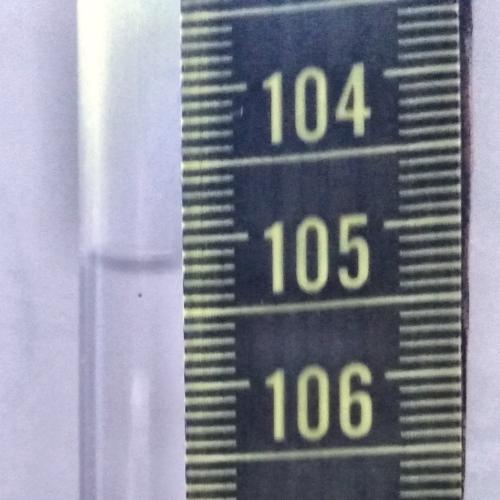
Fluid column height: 105.2 cm